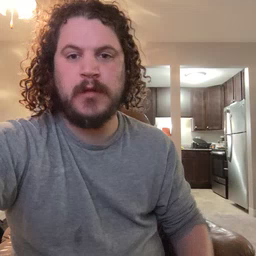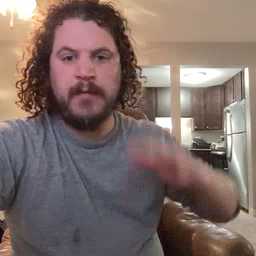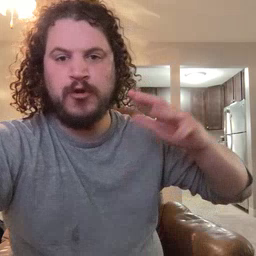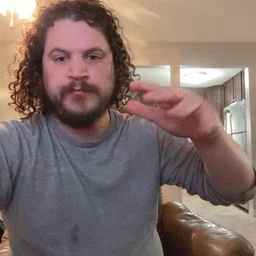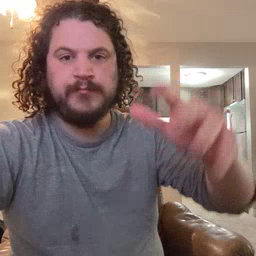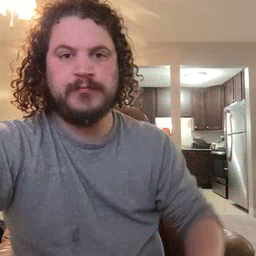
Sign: helicopter